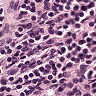
Metastatic tissue present: no